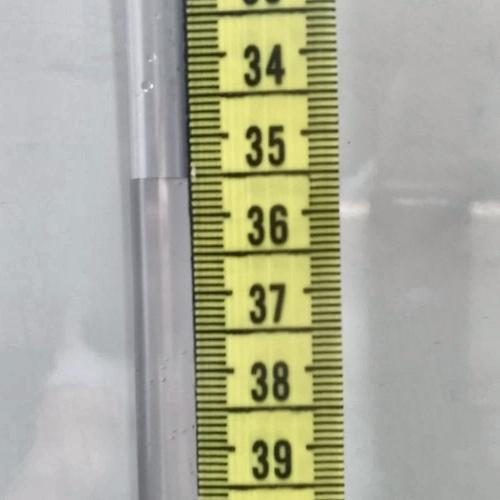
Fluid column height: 35.5 cm